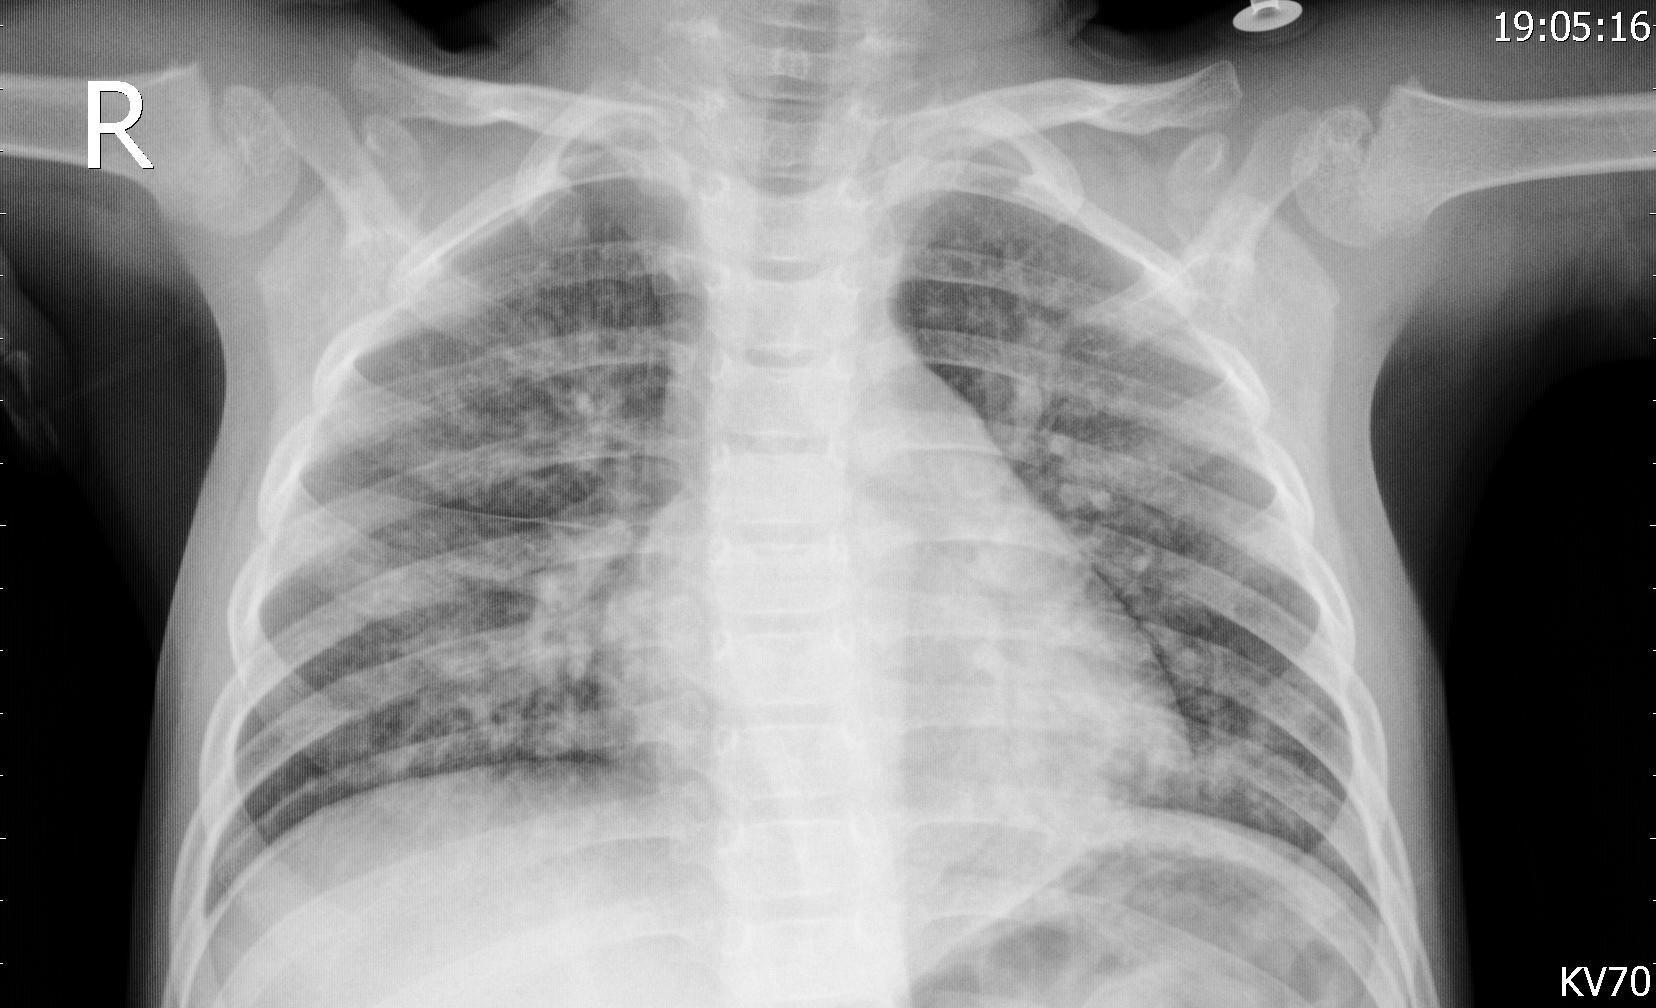
Diagnosis: PNEUMONIA